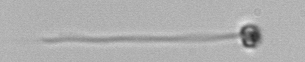
Label: flagellate